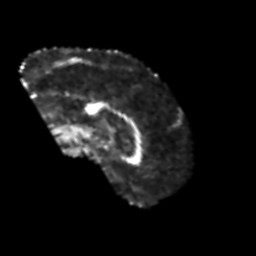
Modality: FA
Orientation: sagittal
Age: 60
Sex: male
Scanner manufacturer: siemens
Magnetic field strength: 3 T
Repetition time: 6.1 s
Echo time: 0.101 s